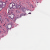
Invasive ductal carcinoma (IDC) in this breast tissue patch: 1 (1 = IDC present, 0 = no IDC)